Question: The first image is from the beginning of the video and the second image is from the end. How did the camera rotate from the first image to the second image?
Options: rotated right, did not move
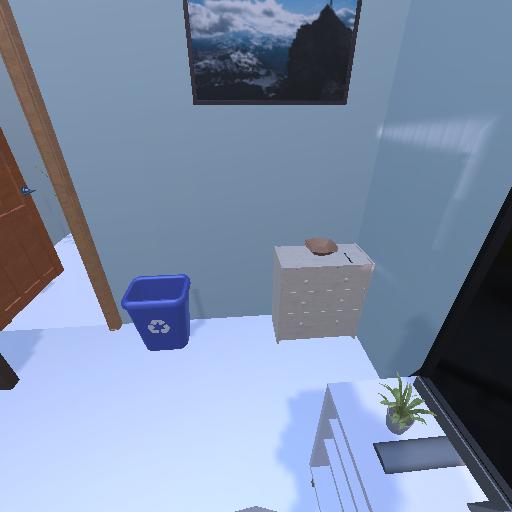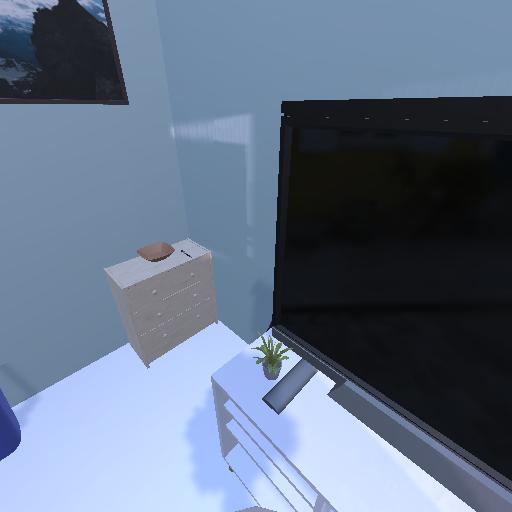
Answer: rotated right